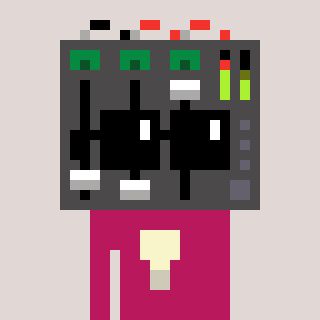
a pixel art character with square black sunglasses, a mixer-shaped head and a darkpink-colored body on a warm background